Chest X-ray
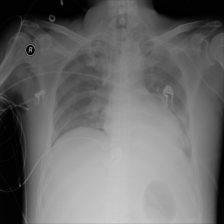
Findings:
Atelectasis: negative
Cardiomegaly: negative
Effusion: positive
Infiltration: negative
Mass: negative
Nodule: negative
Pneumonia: negative
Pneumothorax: negative
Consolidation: positive
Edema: negative
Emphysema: negative
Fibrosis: negative
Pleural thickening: negative
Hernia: negative